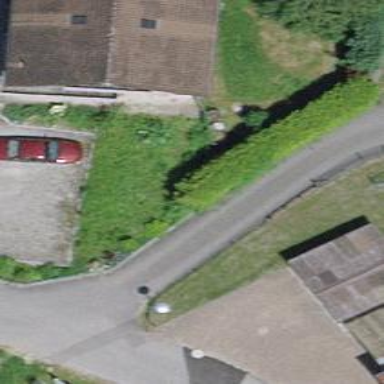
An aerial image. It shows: Hedge barrier.